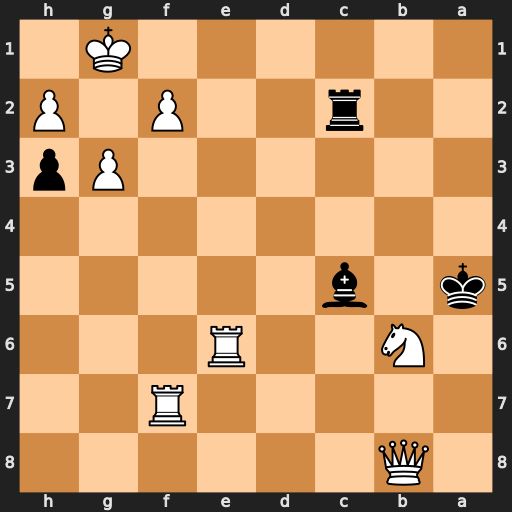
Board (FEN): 1Q6/5R2/1N2R3/k1b5/8/6Pp/2r2P1P/6K1
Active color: b
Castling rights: -
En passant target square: -
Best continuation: Rc1+ Re1 Rxe1#